Question: I am trying to implement the feature that, when I am long clicking a list item, the action mode shall start and it shall be possible to delete one or more items.
I am starting in 'DocumentsActivity' a search, which starts a Fragment 'DocumentsFragment' with a ListView and their items. The ListAdapter is initialized and set via method call 'setListAdapter(this.documentsAdapter)' in onCreate of Fragment. I set various listeners on the listview in the 'onActivityCreated' in the Fragment:
'''
public void onActivityCreated(Bundle savedInstanceState) {
getListView().setChoiceMode(ListView.CHOICE_MODE_MULTIPLE_MODAL);
getListView().setOnItemLongClickListener(new AdapterView.OnItemLongClickListener() {
@Override
public boolean onItemLongClick(AdapterView<?> parent, View view, int position, long id) {
getListView().setItemChecked(position, true);
return true;
}});
getListView().setMultiChoiceModeListener(new AbsListView.MultiChoiceModeListener() {
@Override
public boolean onCreateActionMode(ActionMode mode, Menu menu) {
menu.clear();
((DocumentsActivity)getActivity()).getMenuInflater().inflate(R.menu.documents_context_menu, menu);
return true;
}
});
super.onActivityCreated(savedInstanceState);
}
'''
When long clicking on a listitem the action mode gets started and the menu 'documents_context_menu' appears to be the action bar. But the problem is, the action bar appears above the toolbar and the toolbar won't disappear (see the picture).

I've tried to call 'getSupportActionBar().hide()' or set it to null or even use another style/theme. It all didn't work. Sometimes the blue toolbar was completely white, but that is all.
I have absolutely no idea why the toolbar won't disappear. May you give some advice?
Thanks in advance!
This is the styles.xml
'''
<style name="AppTheme" parent="Theme.AppCompat.Light.NoActionBar">
<item name="android:fitsSystemWindows">true</item>
<item name="colorAccent">@color/darkblue100</item>
<item name="android:actionOverflowButtonStyle">@style/ActionButtonOverflow</item>
<item name="actionOverflowButtonStyle">@style/ActionButtonOverflow</item>
<item name="android:actionMenuTextColor">@color/black</item>
</style>
'''
And this is how the action bar is set in the Activity:
'''
protected void onCreate(Bundle savedInstanceState) {
handleIntent(getIntent());
requestWindowFeature(5);
super.onCreate(savedInstanceState);
setContentView(R.layout.activity_documents);
Toolbar mToolbar = (Toolbar) findViewById(R.id.tool_bar);
setSupportActionBar(mToolbar);
args = getIntent().getExtras();
if (findViewById(R.id.container_documents) != null && savedInstanceState == null) {
showDocumentsFragment();
}
}
'''
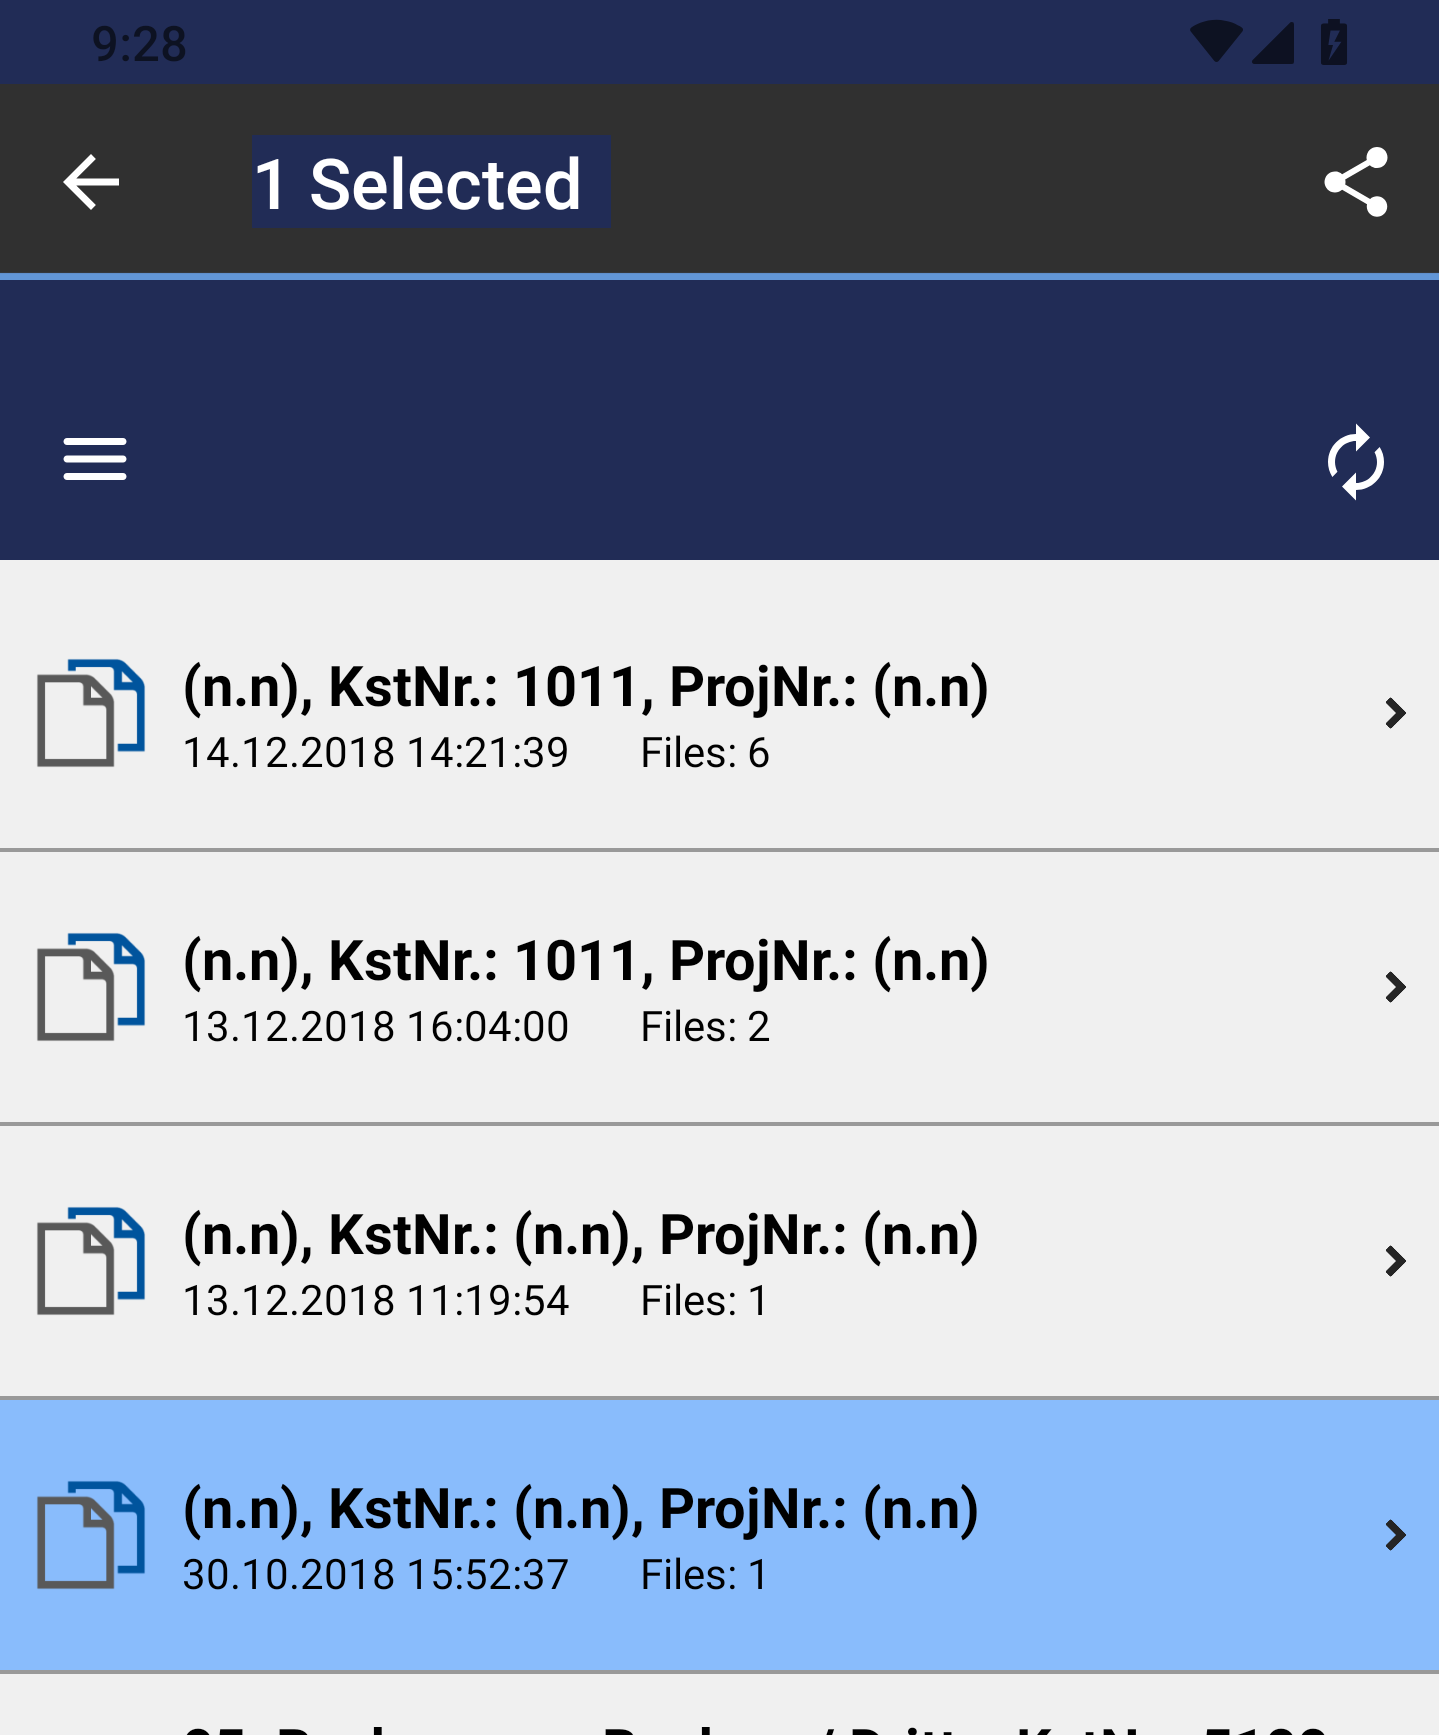
Answer: Actually the issue were caused by different things.
First, the 'windowActionBar' was set 'true', also was the attribute 'fitsSystemWindows.''styles.xml'.
Then there was in the activity layout the attribute 'layout_marginTop="?actionBarSize"' I did not see, following in complete confusion. But this attribute needs to be there so I am handling it in the method 'onActivityCreated' when 'onCreateActionMode' and 'onDestroyActionMode' are called.
After that all I had the automagically problem that the listview items disappeared. I fixed it by commiting my fragment again in 'onDestroyActionMode'.
'''
public void onActivityCreated(Bundle savedInstanceState) {
getListView().setChoiceMode(ListView.CHOICE_MODE_MULTIPLE_MODAL);
getListView().setOnItemLongClickListener(new AdapterView.OnItemLongClickListener() {
@Override
public boolean onItemLongClick(AdapterView<?> parent, View view, int position, long id) {...}
});
getListView().setMultiChoiceModeListener(new AbsListView.MultiChoiceModeListener() {
LinearLayout ll = ((DocumentsActivity)getActivity()).findViewById(R.id.container_documents);
@Override
public boolean onCreateActionMode(ActionMode mode, Menu menu) {
DrawerLayout.LayoutParams params = (DrawerLayout.LayoutParams) ll.getLayoutParams();
params.setMargins(0, 0, 0, 0);
ll.setLayoutParams(params);
((DocumentsActivity)getActivity()).getSupportActionBar().hide();
MenuInflater inflater = mode.getMenuInflater();
inflater.inflate(R.menu.documents_context_menu, menu);
return true;
}
@Override
public void onDestroyActionMode(ActionMode mode) {
DrawerLayout.LayoutParams params = (DrawerLayout.LayoutParams) ll.getLayoutParams();
params.setMargins(0, R.attr.actionBarSize, 0, 0);
ll.setLayoutParams(params);
((DocumentsActivity)getActivity()).getSupportActionBar().show();
if (getFragmentManager() != null)
getFragmentManager()
.beginTransaction()
.detach(this)
.attach(this)
.commit();
}
});
super.onActivityCreated(savedInstanceState);
}
'''